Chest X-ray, PA view. Patient: 45 years old, sex F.
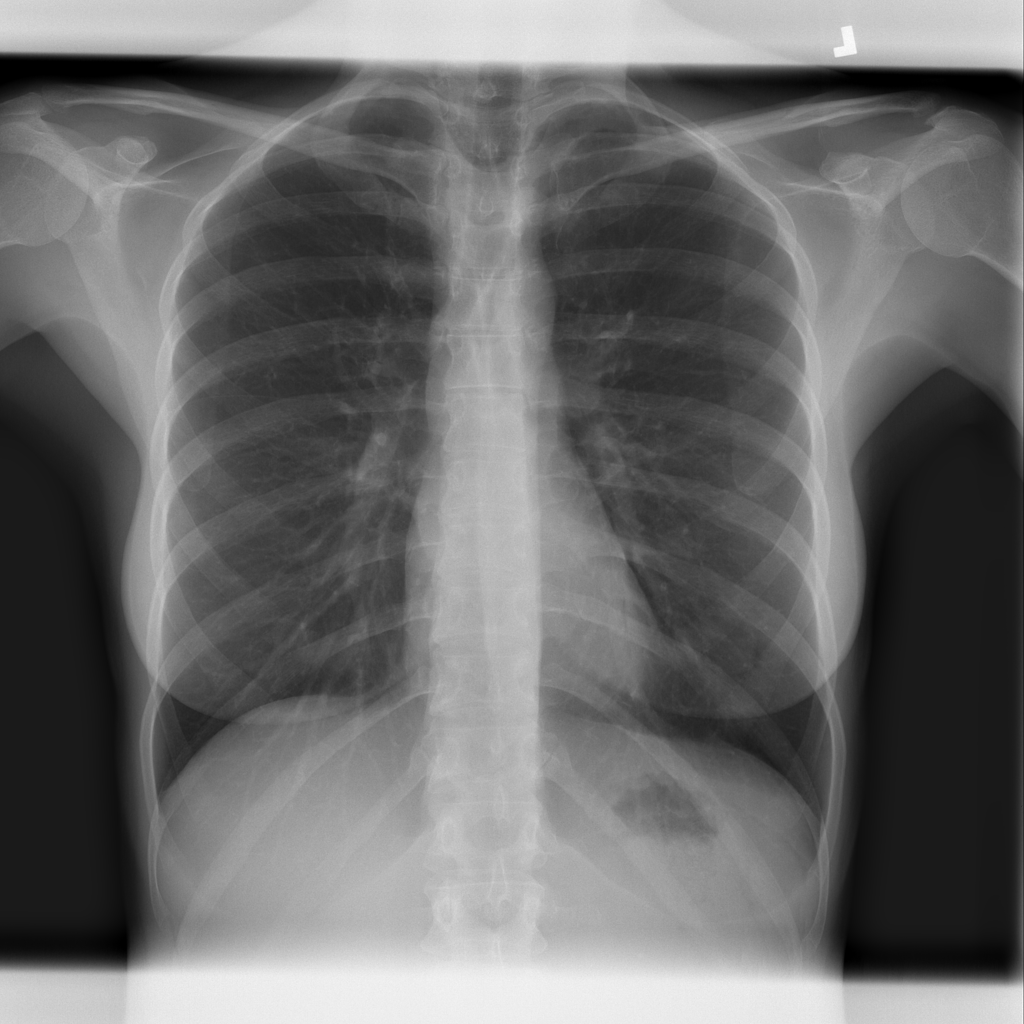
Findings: No Finding